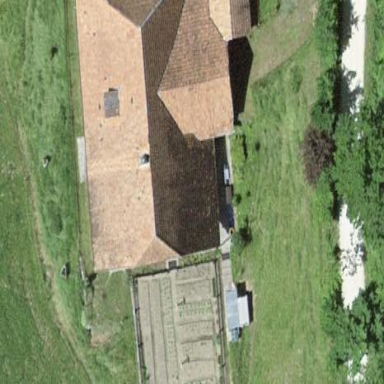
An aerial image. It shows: Farm building.